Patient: sex F, age 54
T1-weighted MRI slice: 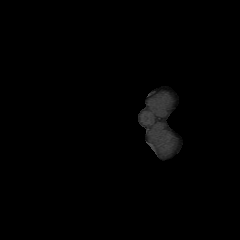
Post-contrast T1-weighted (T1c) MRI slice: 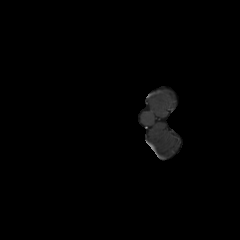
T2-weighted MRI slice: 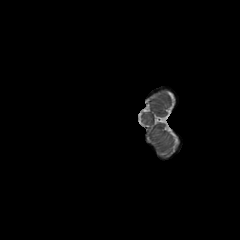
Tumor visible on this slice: no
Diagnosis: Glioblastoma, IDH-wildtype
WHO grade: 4